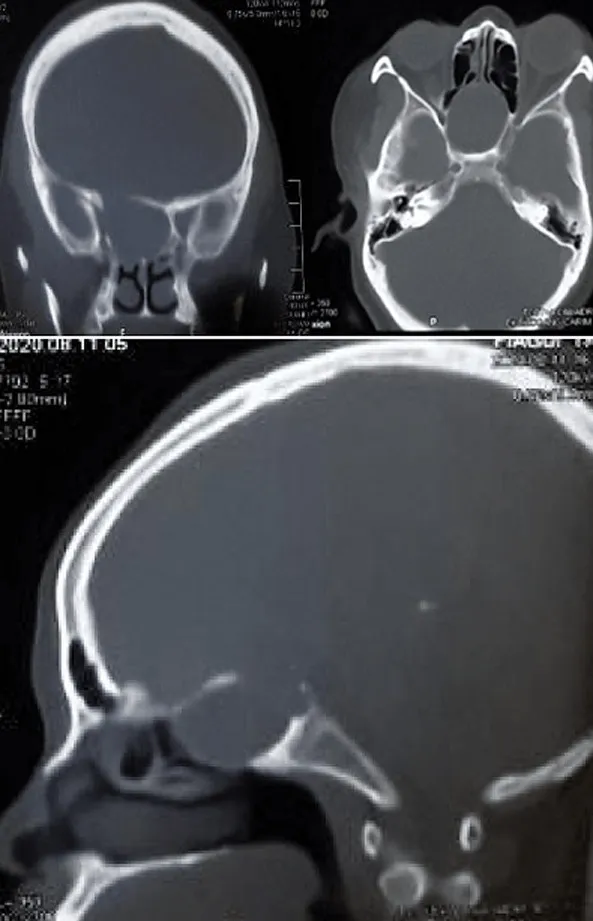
CT scan of the head, showing a roundish isodense lesion occupying the whole sphenoid sinus cavity with erosion of the roof.
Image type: radiology (ct)